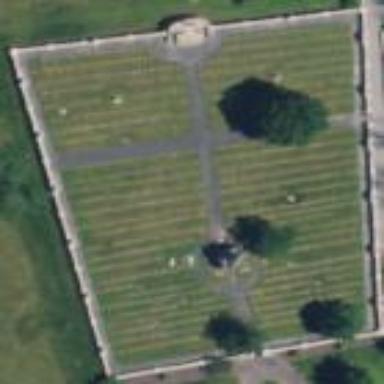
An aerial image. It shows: Cemetery.